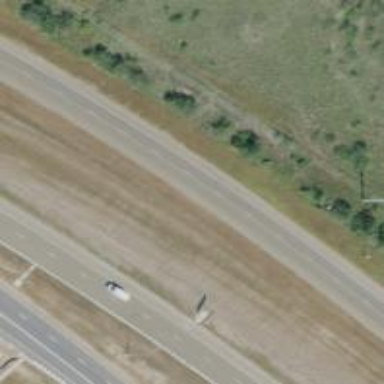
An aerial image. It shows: Tertiary road with frontage road along it.